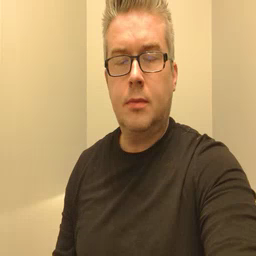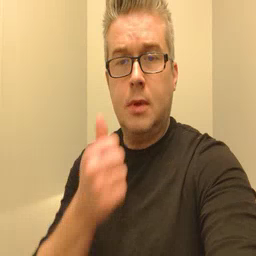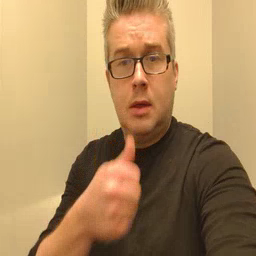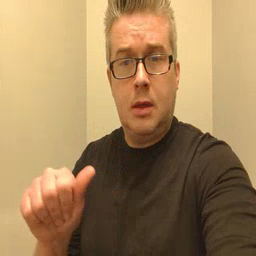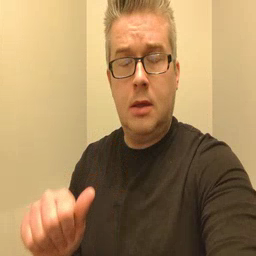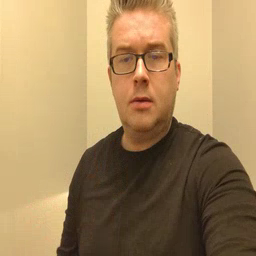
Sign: any